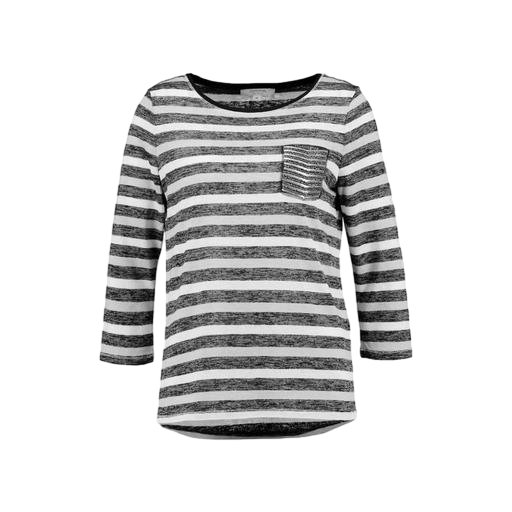
gray long sleeved striped shirt, black and white long sleeved shirt, black and white striped shirt, white background